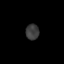
Tissue: lung
Cell type: Epithelial cells
Senescence score: 0.1911
Nuclear area (px): 206
Mean DAPI intensity: 59